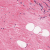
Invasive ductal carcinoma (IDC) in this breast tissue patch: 0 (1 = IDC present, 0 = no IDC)